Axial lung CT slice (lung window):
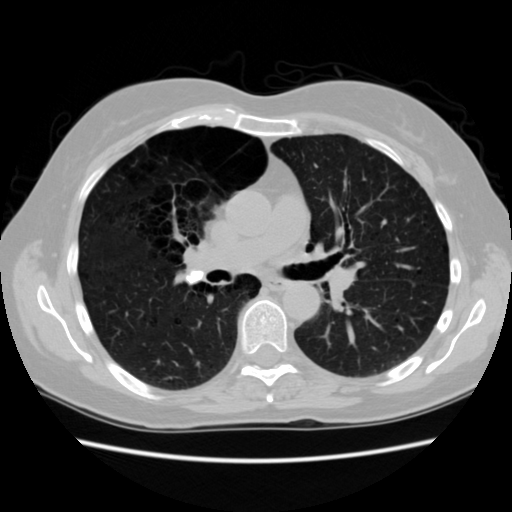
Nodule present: no